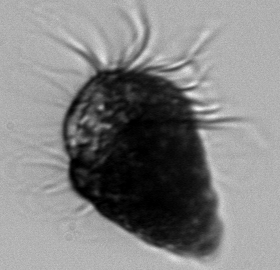
Label: Laboea_strobila